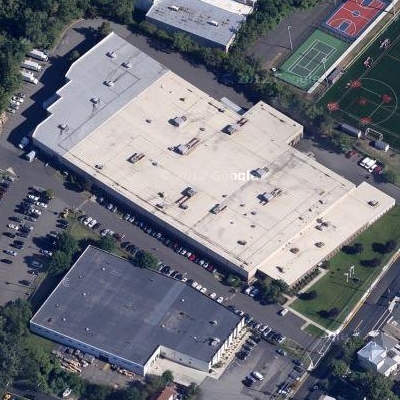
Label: cIndustry